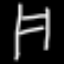
Label: chair